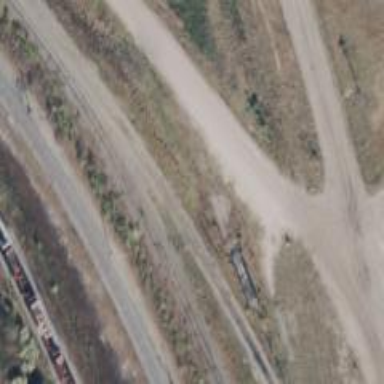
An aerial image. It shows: Railway spur service.